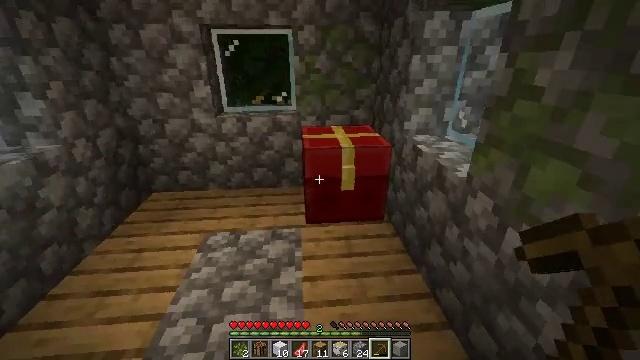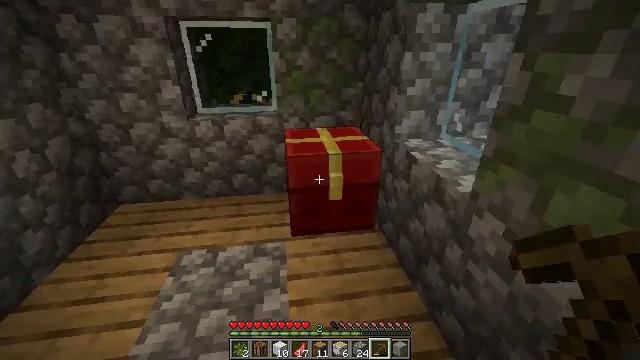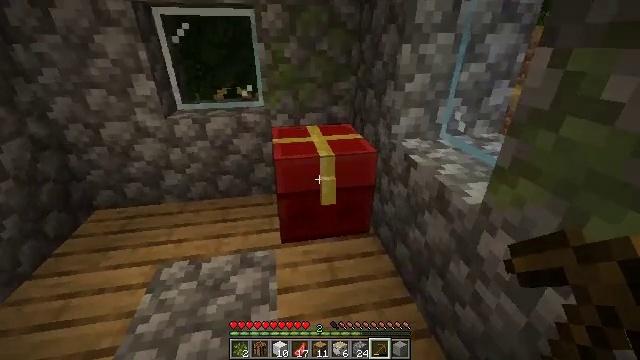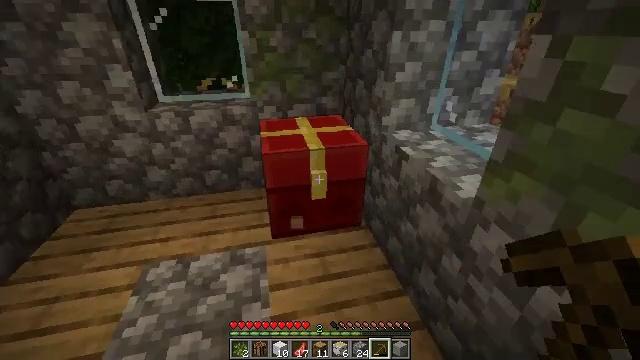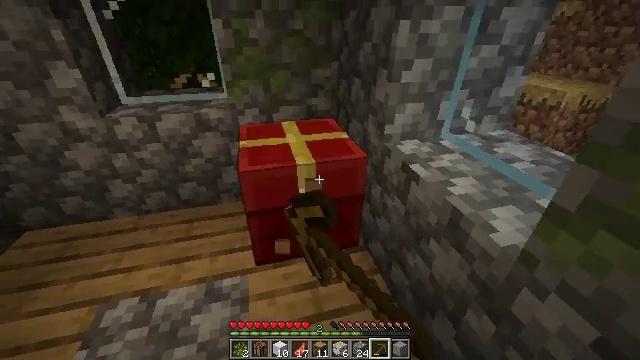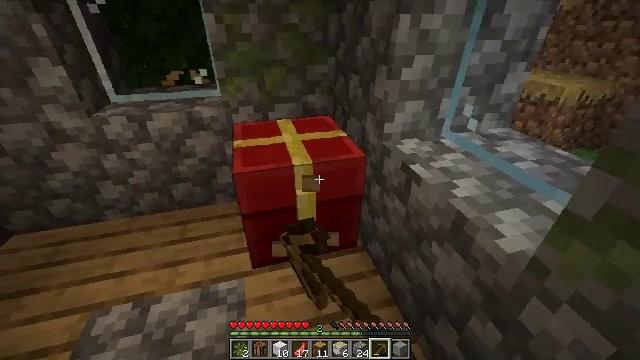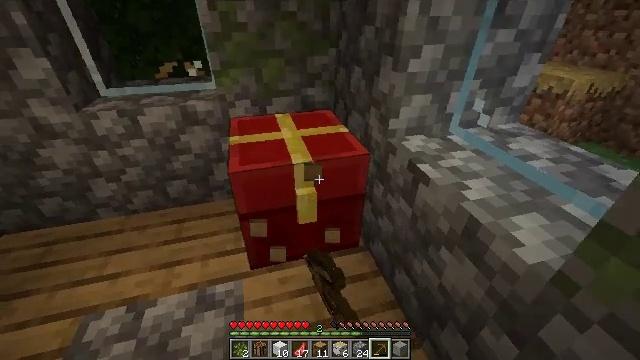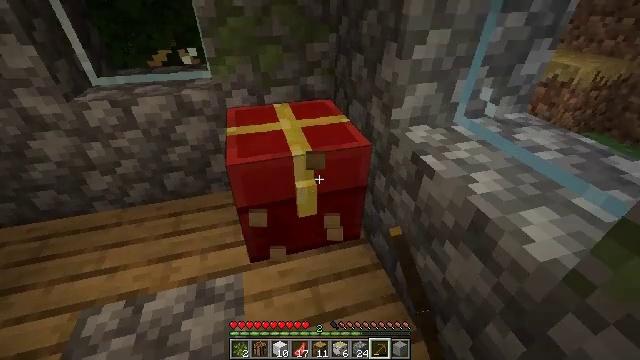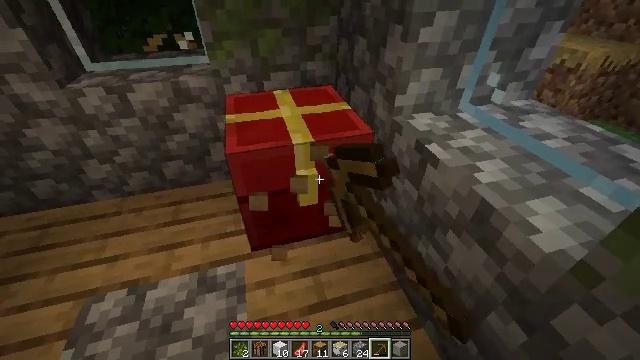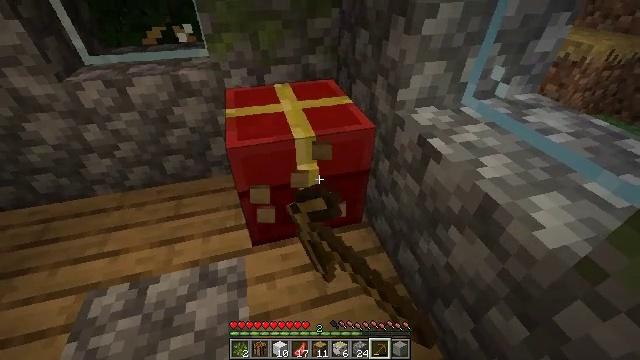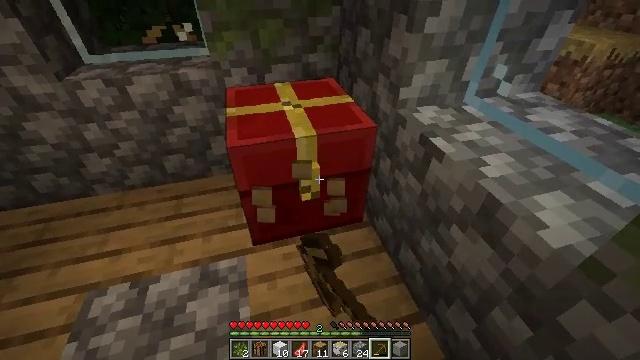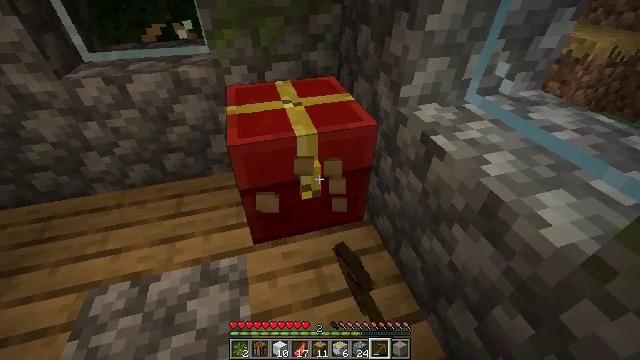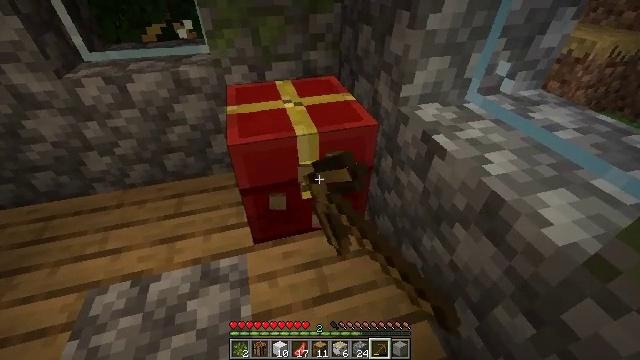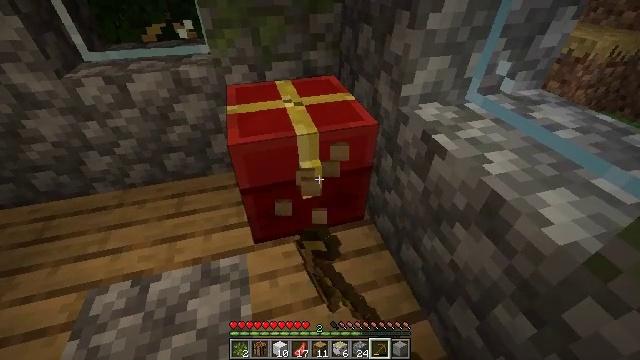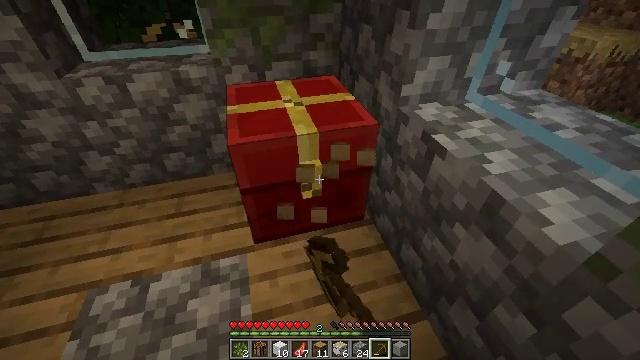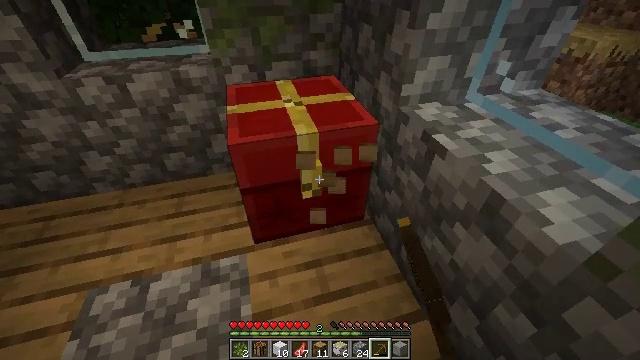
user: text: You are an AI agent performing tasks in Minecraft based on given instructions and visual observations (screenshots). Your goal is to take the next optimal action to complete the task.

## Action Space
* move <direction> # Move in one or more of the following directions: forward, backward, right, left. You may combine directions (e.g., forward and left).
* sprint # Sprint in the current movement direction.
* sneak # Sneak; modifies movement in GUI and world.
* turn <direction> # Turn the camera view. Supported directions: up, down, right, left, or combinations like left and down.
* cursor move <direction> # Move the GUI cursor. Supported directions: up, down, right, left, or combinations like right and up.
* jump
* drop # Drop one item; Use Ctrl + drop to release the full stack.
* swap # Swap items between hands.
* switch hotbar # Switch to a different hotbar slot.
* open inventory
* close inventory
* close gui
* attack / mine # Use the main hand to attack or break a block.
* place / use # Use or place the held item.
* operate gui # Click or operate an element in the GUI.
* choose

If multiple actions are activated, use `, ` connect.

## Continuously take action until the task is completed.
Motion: motion action
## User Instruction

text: Break the chest to retrieve items inside.
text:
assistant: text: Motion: move forward, turn right and down
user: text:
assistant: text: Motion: move forward, turn right and down
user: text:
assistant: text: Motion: move forward, turn right and down, attack / mine
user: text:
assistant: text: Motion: move forward, turn right and down, attack / mine
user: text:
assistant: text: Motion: attack / mine
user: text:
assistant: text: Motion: turn down, attack / mine
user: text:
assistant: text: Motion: turn down, attack / mine
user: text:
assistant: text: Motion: turn down, attack / mine
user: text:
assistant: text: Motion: turn down, attack / mine
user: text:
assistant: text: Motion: attack / mine
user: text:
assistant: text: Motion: attack / mine
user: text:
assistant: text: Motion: attack / mine
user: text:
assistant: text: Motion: attack / mine
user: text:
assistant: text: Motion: attack / mine
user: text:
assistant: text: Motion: attack / mine
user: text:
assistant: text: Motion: attack / mine
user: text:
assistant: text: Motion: attack / mine
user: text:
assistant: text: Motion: attack / mine
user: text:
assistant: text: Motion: attack / mine
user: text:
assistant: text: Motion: attack / mine
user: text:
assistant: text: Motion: attack / mine
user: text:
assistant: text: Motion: attack / mine
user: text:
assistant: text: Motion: attack / mine
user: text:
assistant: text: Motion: attack / mine
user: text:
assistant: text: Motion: attack / mine
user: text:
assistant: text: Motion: attack / mine
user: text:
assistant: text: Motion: attack / mine
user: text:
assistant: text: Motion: attack / mine
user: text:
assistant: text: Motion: attack / mine
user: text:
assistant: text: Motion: attack / mine